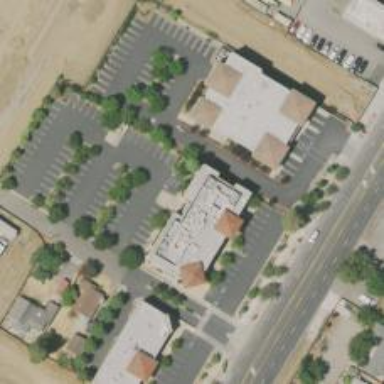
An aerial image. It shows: Healthcare clinic is depicted in the image.